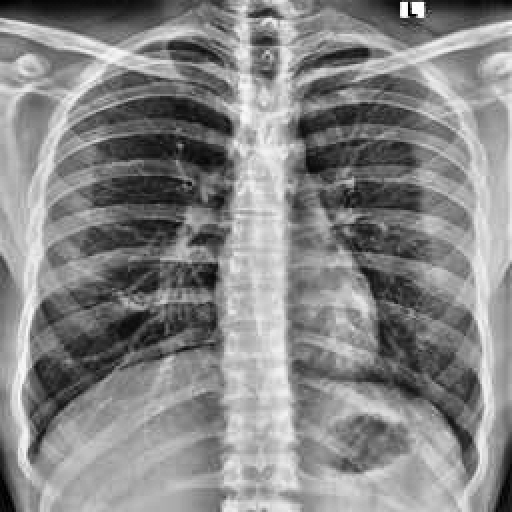
Finding: NORMAL